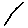
Label: line